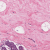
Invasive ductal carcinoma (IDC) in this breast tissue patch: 0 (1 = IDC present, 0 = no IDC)